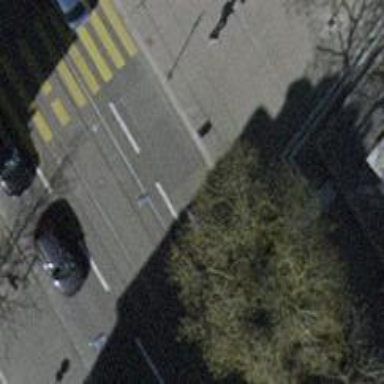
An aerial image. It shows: Tram crossing on the railway.